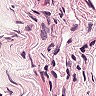
Metastatic tissue present: no